Question: Is it possible to write this flowchart into C++ without variables and 'goto'?

That's what I already have:
'''
i1;
i2;
if(w1) {
i3;
while(w2) {
i2;
if(w1) { break; } // and it shouldn't do i4;
i3;
}
i4;
}
i5;
'''
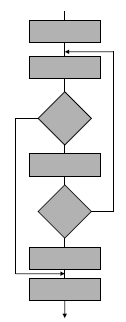
Answer: You can do it with some simple recursion. You have to be careful that your recursion has an appropriate "stop" condition to avoid a stack overflow.
Naming each "box" as a function, we get basically the following:
'''
#include <iostream>
using namespace std;
void start_flowing();
int main()
{
// This is the topmost "box"
start_flowing();
return 0;
}
void action_0(); // first "action" box
void check_0(); // first "decision" box
void action_1(); // second "action" box
void check_1(); // second "decision" box
void action_2(); // third "action" box
void complete(); // final "action" box
void start_flowing()
{
// first box goes to second box directly
action_0();
}
void action_0()
{
// first action box goes to first decision directly
check_0();
}
void check_0()
{
// whatever this means...
// this does the evaluation of the decision
bool result = do_the_check();
if(result)
{
// continue "down" to next action box
action_1();
}
else
{
// short circuit out to completion
complete();
}
}
void action_1()
{
check_1();
}
void check_1()
{
// whatever this means...
// this does the evaluation of the decision
bool result = do_the_check();
if(result)
{
// continue "down" to next action box
action_2();
}
else
{
// jump back "up" to first action box
action_0();
}
}
void action_2()
{
// completes the sequence
complete();
}
'''